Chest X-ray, PA view. Patient: 48 years old, sex M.
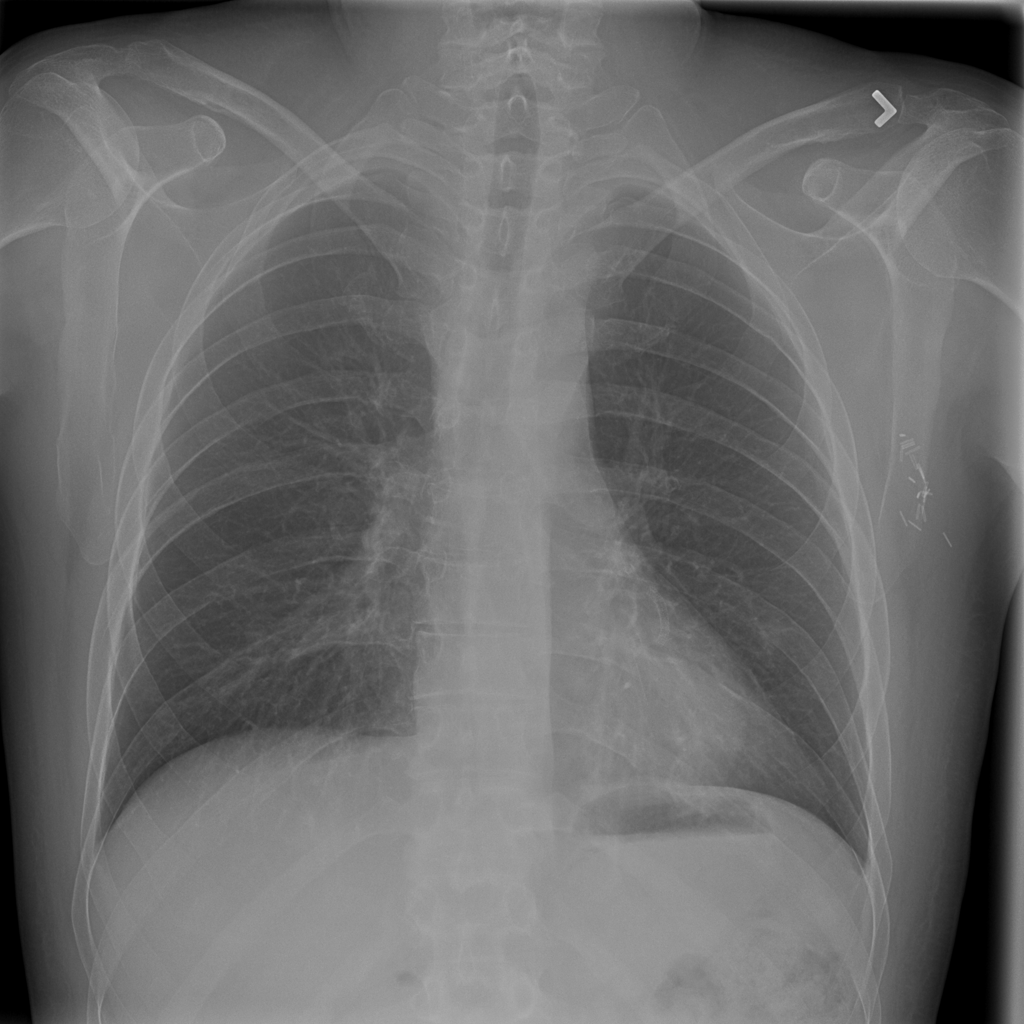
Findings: Nodule